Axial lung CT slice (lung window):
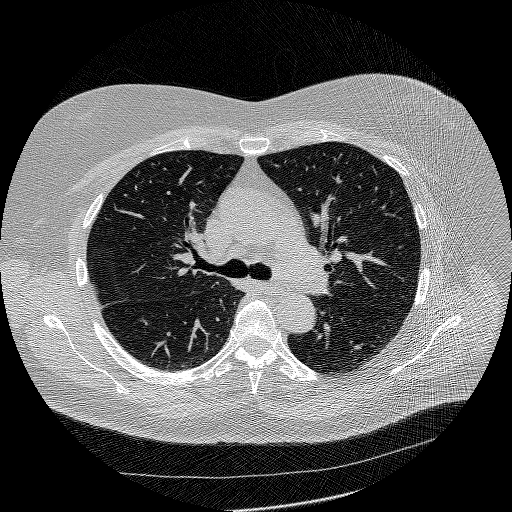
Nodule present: no